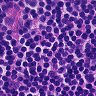
Metastatic tissue present: no